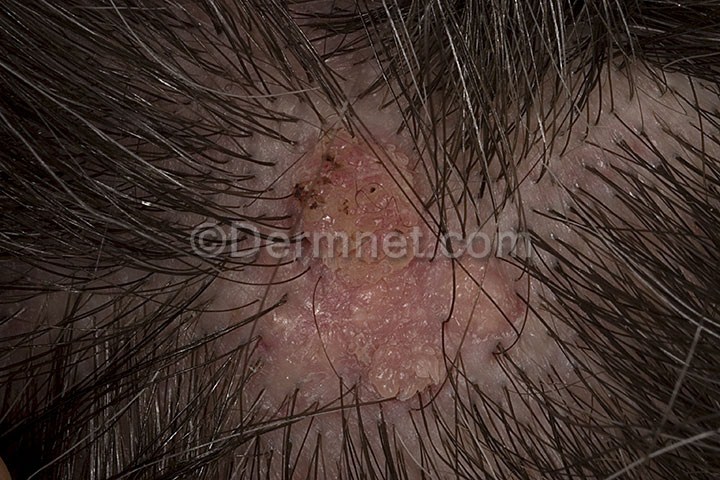
Disease: Seborrheic Keratoses and other Benign Tumors